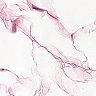
Metastatic tissue present: no